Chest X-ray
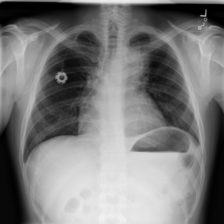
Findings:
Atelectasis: negative
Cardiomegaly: negative
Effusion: negative
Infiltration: negative
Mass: negative
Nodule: negative
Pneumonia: negative
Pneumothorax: negative
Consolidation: negative
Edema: negative
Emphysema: negative
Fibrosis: negative
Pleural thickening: negative
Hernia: negative